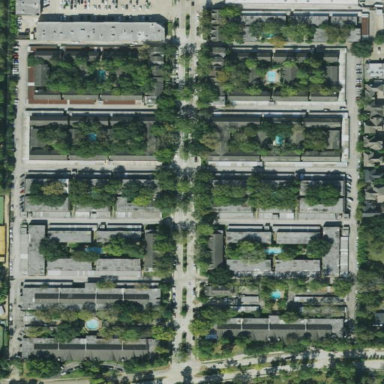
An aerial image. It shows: Residential area with apartments.